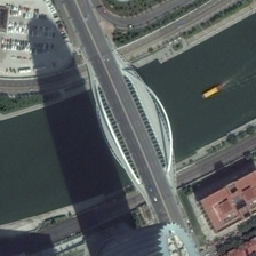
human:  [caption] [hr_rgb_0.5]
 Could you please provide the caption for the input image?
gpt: On one side of the bridge is a red house, and on the other side is a parking lot full of cars.

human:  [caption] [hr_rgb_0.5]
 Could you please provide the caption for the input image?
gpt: There is a bridge on the river. There are many buildings and parking lots on both sides of the bridge.

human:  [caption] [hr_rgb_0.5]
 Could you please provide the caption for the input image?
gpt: There is a bridge on the river. There are several buildings and a parking lot on both sides of the bridge.

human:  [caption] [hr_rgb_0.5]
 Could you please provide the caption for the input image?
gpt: On one side of the bridge is a red house and on the other side is a parking lot full of cars.

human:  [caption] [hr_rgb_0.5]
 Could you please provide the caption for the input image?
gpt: There is a bridge on the river, several buildings and parking lots on both sides of the bridge.